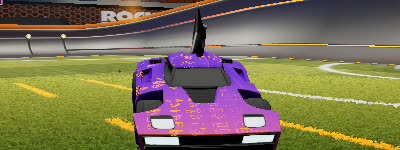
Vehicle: breakout